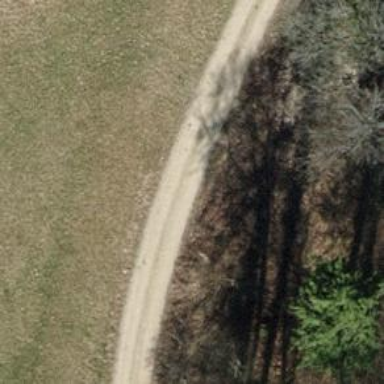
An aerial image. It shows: Gravel track with grade2 quality.